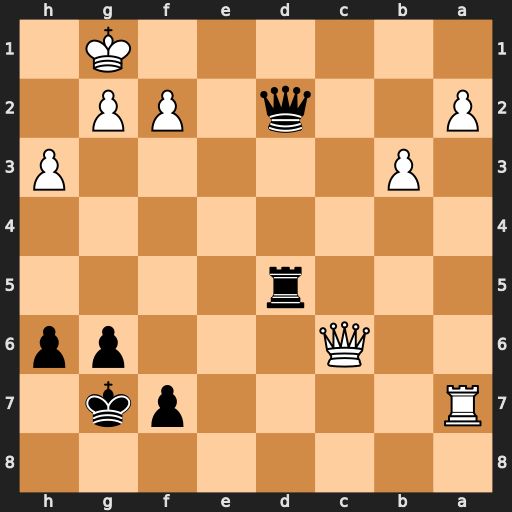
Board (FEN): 8/R4pk1/2Q3pp/3r4/8/1P5P/P2q1PP1/6K1
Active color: b
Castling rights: -
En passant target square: -
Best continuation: Qe1+ Kh2 Qe5+ g3 Qd4